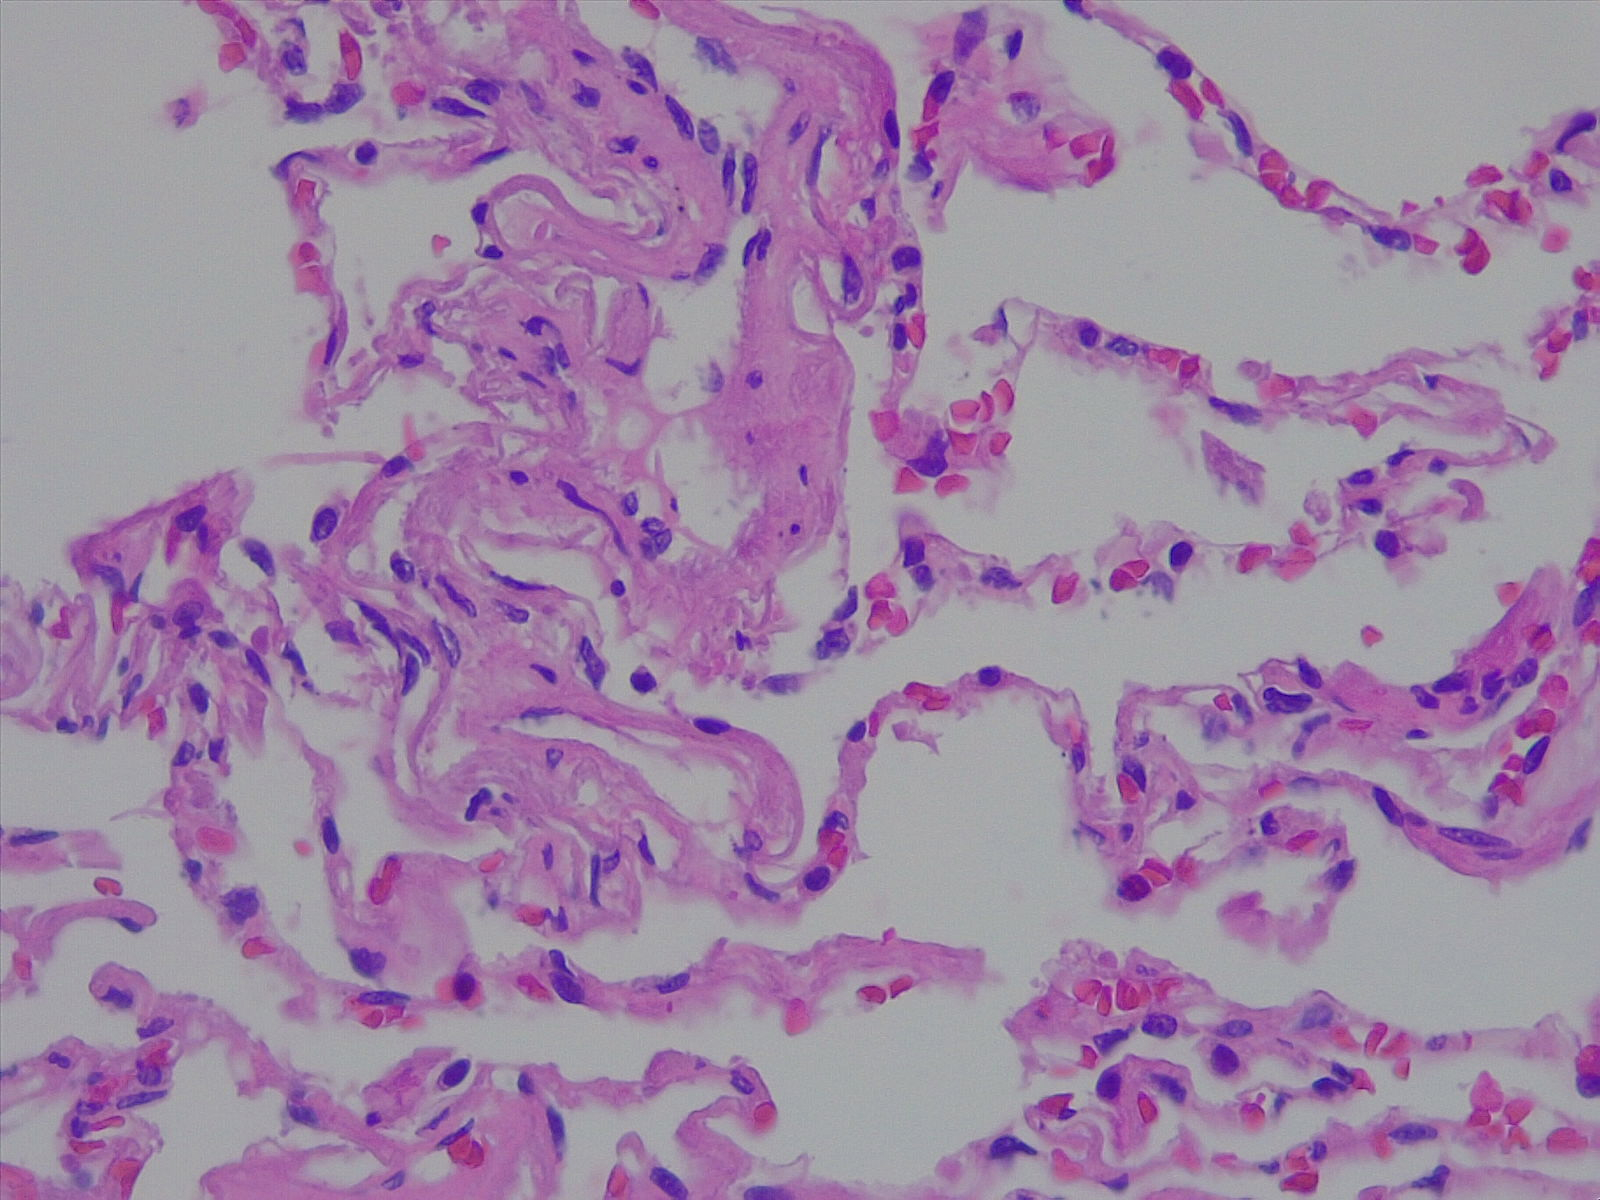
Label: normal lung tissue